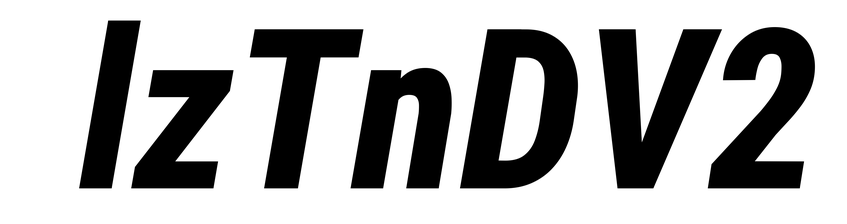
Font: Roboto-Italic_Condensed_ExtraBold_Italic